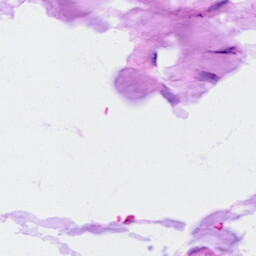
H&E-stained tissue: Ovarian